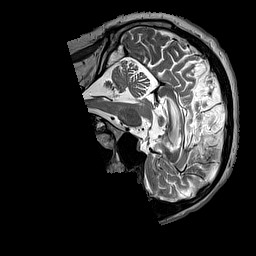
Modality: T2w
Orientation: sagittal
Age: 56
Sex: male
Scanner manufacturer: siemens
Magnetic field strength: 3 T
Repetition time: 3.2 s
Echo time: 0.212 s